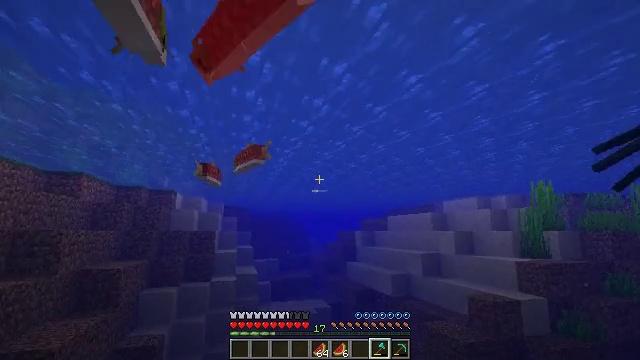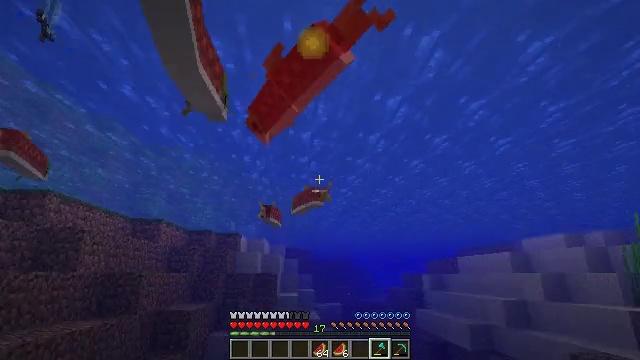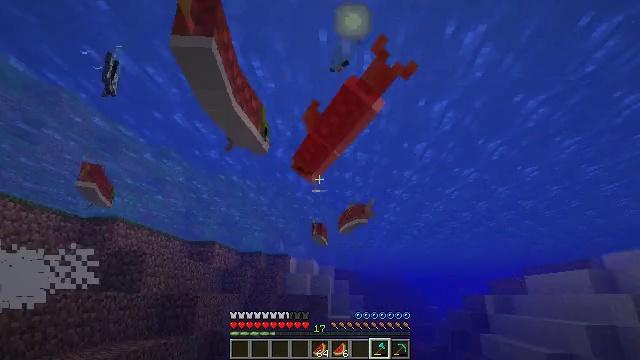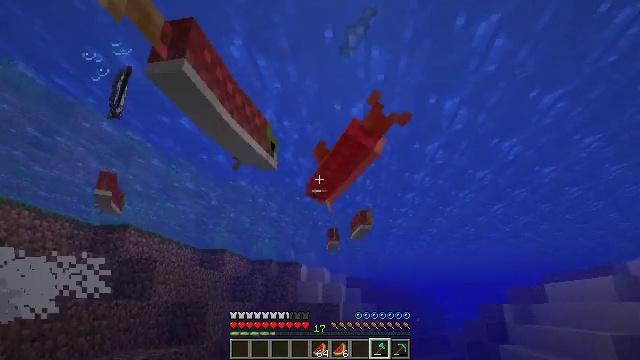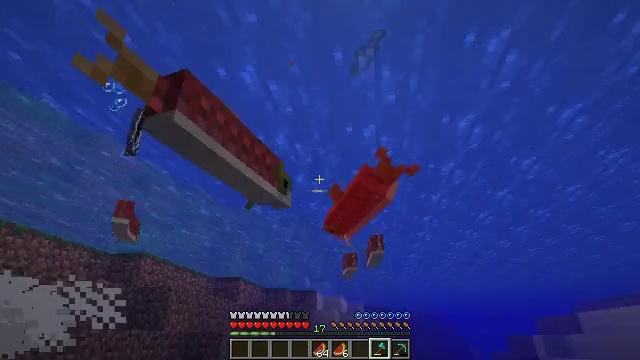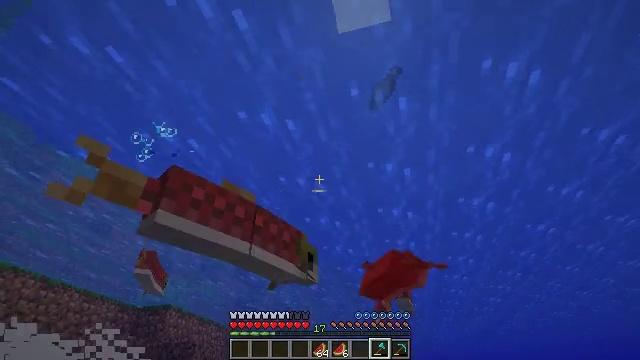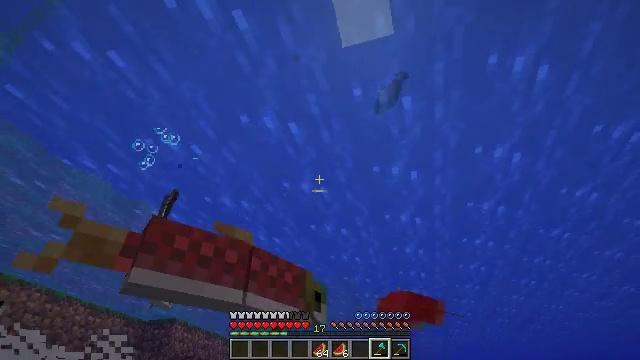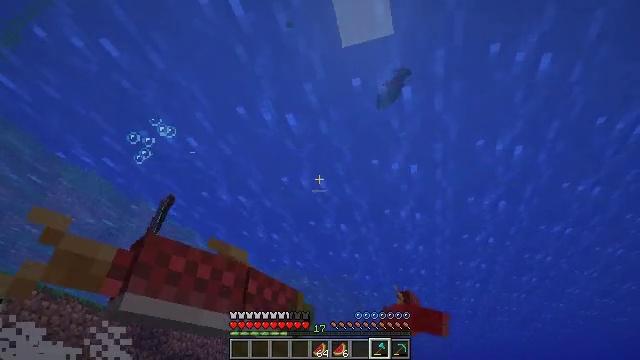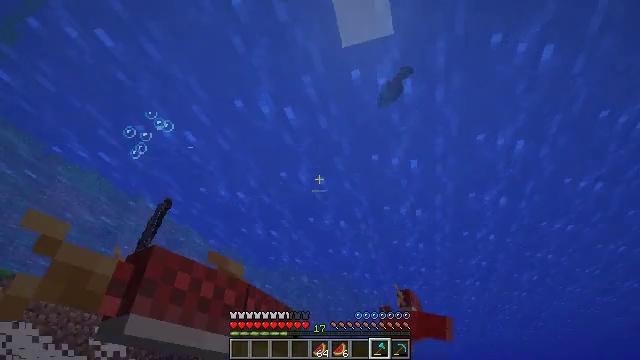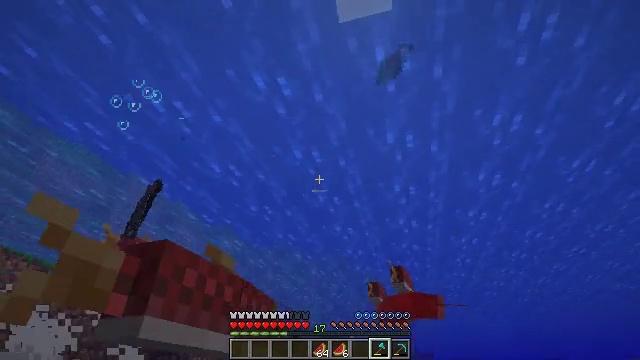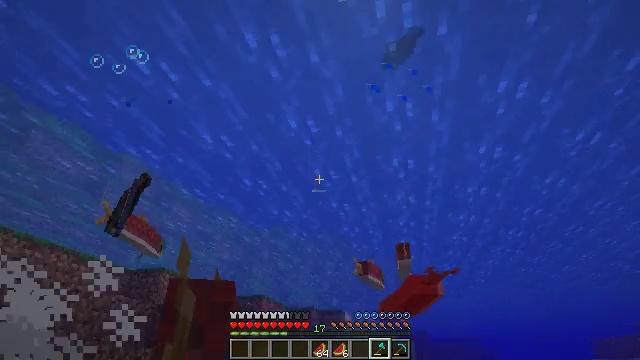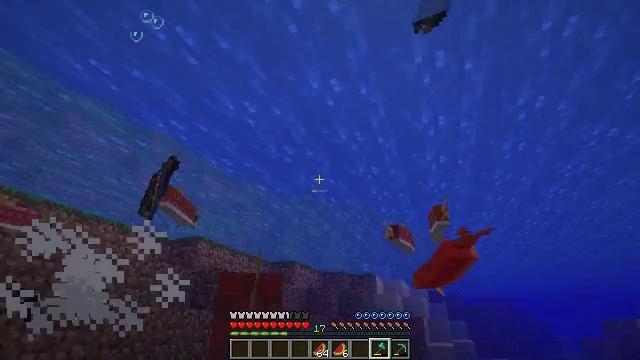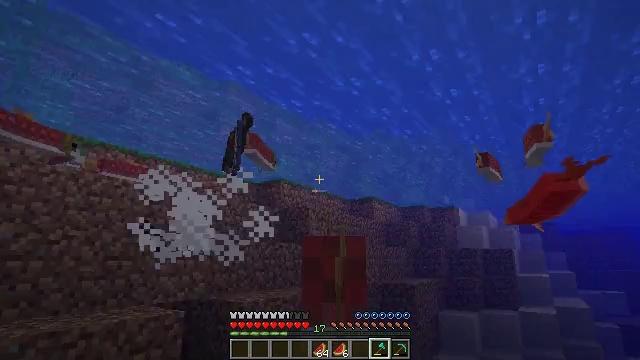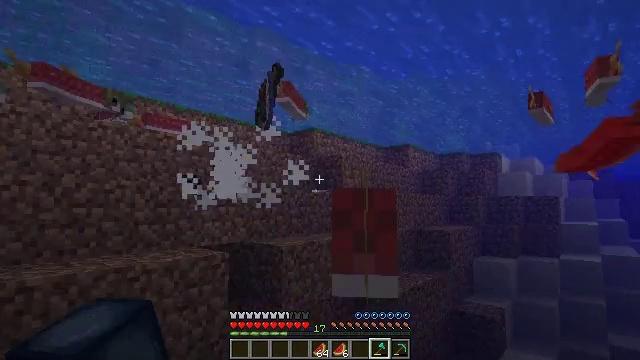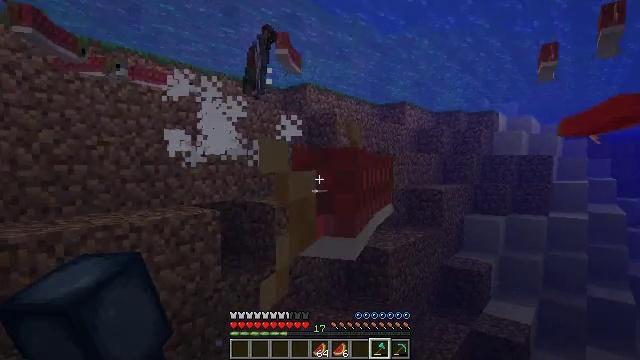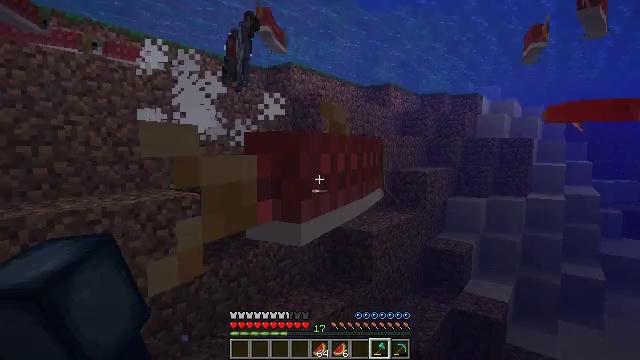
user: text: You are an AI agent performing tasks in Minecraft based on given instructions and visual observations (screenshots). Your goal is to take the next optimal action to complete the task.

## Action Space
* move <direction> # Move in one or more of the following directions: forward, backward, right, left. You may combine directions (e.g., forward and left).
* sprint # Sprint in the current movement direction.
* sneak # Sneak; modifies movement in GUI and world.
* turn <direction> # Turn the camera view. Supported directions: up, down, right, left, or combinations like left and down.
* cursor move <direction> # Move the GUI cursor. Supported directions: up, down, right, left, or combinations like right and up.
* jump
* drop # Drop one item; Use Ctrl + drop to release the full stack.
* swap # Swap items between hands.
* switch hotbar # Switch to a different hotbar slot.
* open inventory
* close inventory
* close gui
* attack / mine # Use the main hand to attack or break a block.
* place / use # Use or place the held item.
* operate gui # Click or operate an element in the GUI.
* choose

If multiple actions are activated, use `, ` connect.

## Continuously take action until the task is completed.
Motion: motion action
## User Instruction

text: Hunt a salmon.
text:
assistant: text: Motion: move forward, turn left and up
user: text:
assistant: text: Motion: move forward, turn left and up
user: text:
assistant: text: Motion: move forward, turn left and up
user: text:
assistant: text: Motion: move forward, turn left and up
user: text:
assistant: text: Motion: move forward, turn left and up
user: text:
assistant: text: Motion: move forward, turn left and up
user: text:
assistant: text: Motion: move forward, attack / mine
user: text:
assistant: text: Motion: move forward, attack / mine
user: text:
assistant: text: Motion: move forward, turn right and down, attack / mine
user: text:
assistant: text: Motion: move forward, turn down, attack / mine
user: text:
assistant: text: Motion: move forward, turn left and down, attack / mine
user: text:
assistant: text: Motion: move forward, turn left and down
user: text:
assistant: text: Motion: move forward, turn left and down
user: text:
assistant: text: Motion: move forward, turn down
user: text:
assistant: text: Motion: move forward, turn right and down
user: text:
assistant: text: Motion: move forward, turn right, attack / mine
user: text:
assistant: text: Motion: move forward, attack / mine
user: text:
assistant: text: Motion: move forward, turn right and down, attack / mine
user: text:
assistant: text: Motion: move forward, turn right, attack / mine
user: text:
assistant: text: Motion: move forward, turn right and up, attack / mine
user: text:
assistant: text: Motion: no_op